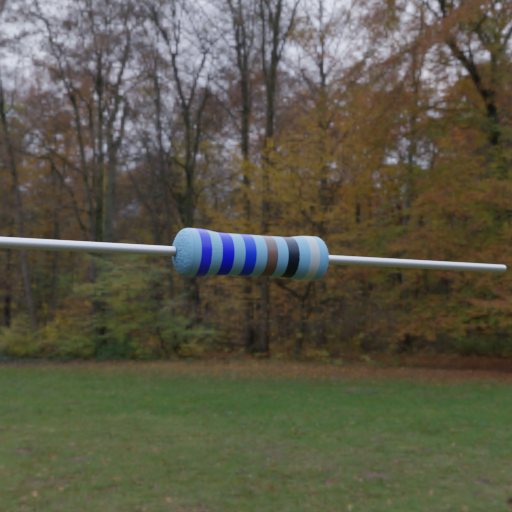
Resistor colour bands (in order): blue, blue, blue, brown, black, silver